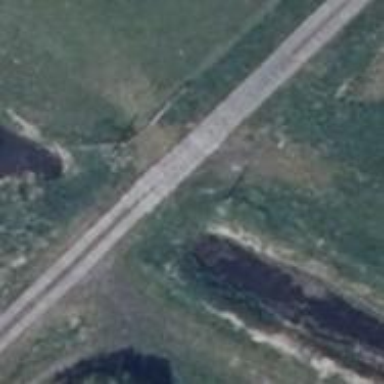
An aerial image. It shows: Culvert tunnel.